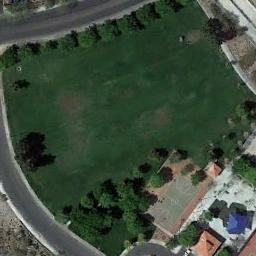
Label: basketball_court